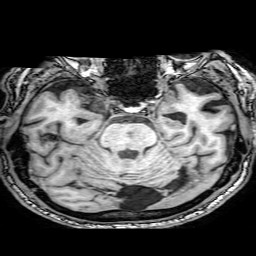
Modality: T1w
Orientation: coronal
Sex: male
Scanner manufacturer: philips
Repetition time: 0.008242 s
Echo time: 0.00382 s